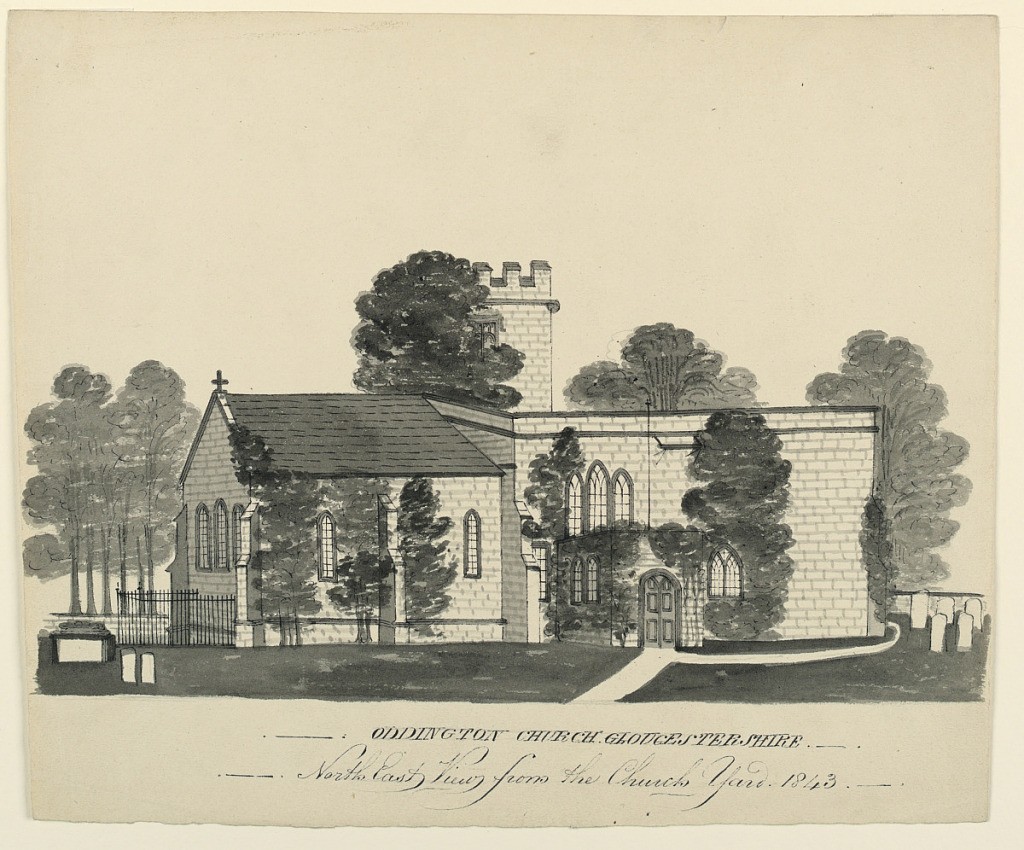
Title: Oddington Church Yard, Gloucestershire, North East View
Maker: Unknown, English
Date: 1843
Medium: Pen and black ink; brush and black and gray wash; graphite on cream wove paper
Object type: Drawing
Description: View of one side of the church and part of the graveyard. Verso: in graphite: linear sketch of the centeral church tower